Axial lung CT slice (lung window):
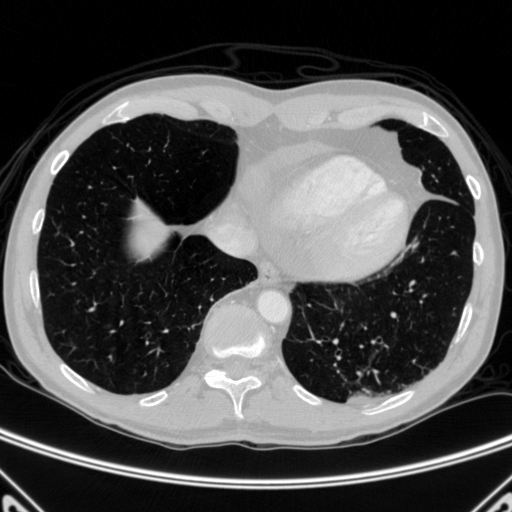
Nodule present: no